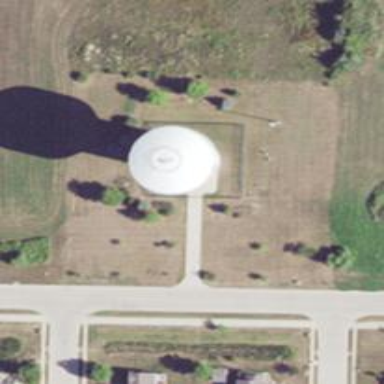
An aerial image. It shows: Water tower that is man-made.